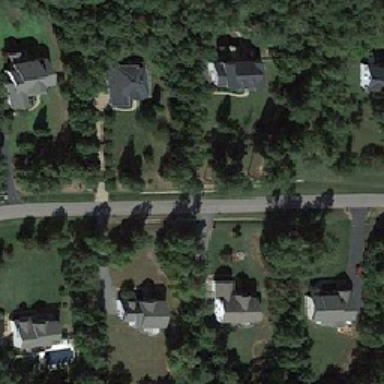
Some buildings and many green trees are on both sides of the middle residential road .